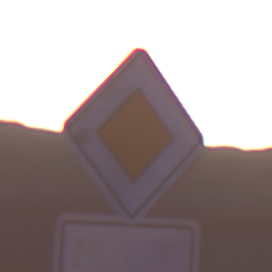
Verkehrszeichen: Vorfahrtsstrasse
Zusatzzeichen unten: VerlaufVorfahrtsstrasse9
Umgebung: Outdoor, Nature
Tageszeit: Dawn
Wetter: PartlyCloudy
Licht: Natural
Jahreszeit: NotSpecified
Kontrast: MediumContrast